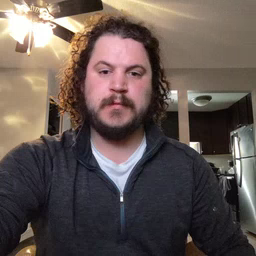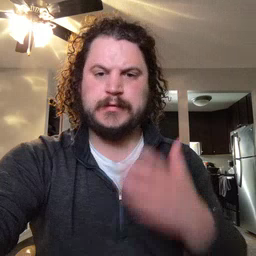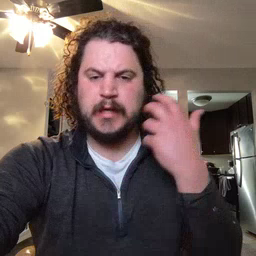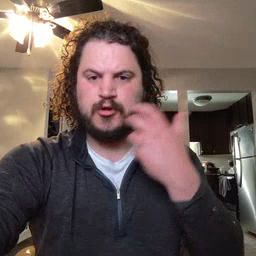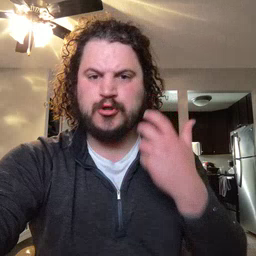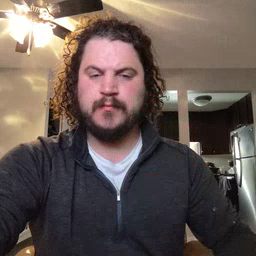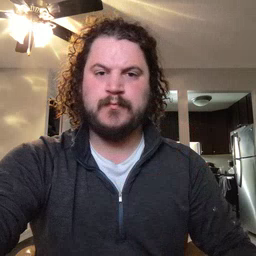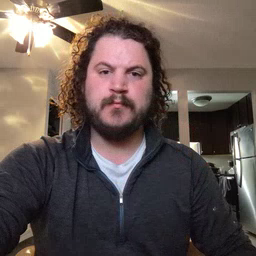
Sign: tiger